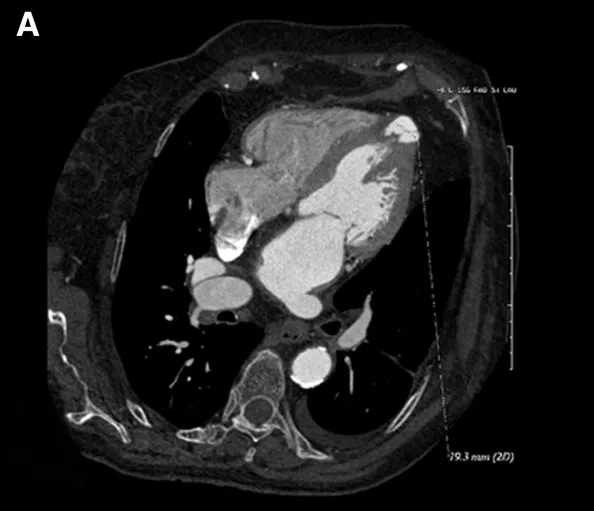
A) A computed tomography scan showing the left ventricular apical diverticulum: note the absence of thrombi.
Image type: radiology (ct)